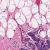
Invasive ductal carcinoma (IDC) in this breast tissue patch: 0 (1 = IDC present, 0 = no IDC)